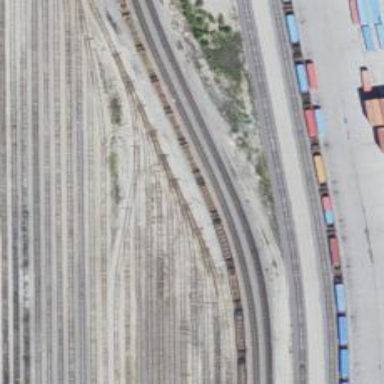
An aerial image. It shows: Railway yard.